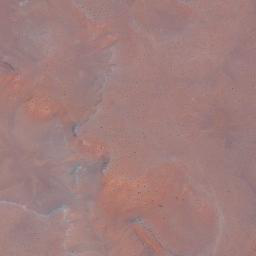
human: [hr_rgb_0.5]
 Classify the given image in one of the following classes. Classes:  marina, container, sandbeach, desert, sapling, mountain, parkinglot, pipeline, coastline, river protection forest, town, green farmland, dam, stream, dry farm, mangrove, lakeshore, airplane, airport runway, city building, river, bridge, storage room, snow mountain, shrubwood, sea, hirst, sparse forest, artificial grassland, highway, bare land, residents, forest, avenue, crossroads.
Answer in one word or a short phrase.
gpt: desert